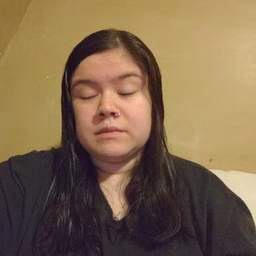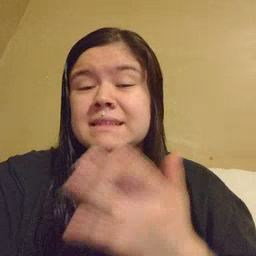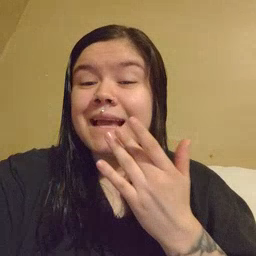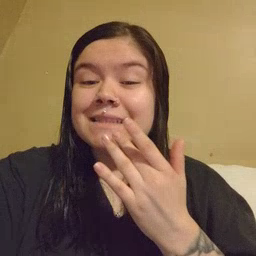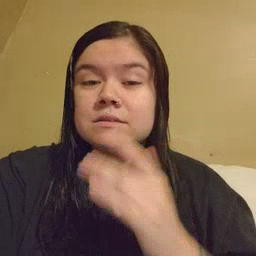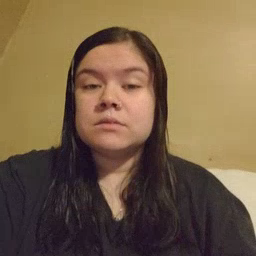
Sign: taste